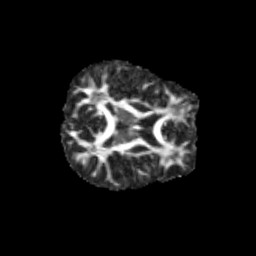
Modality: FA
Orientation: axial
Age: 11
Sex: male
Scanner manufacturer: siemens
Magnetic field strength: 3 T
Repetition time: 3.8 s
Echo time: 0.07 s